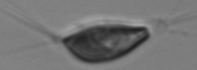
Label: Chrysochromulina